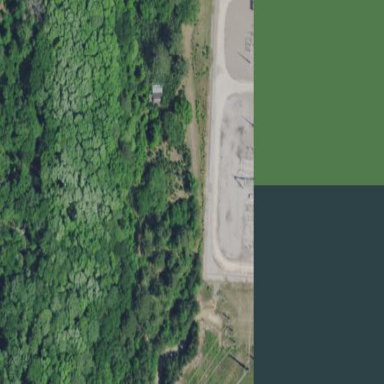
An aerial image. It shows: Fence surrounds transmission level power substation.